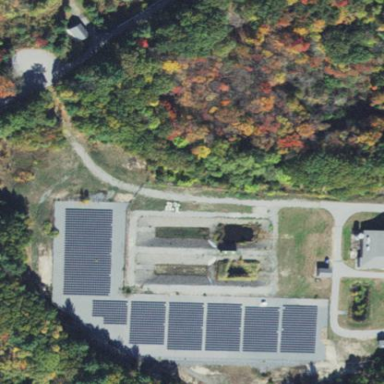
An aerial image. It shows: Solar power generator.